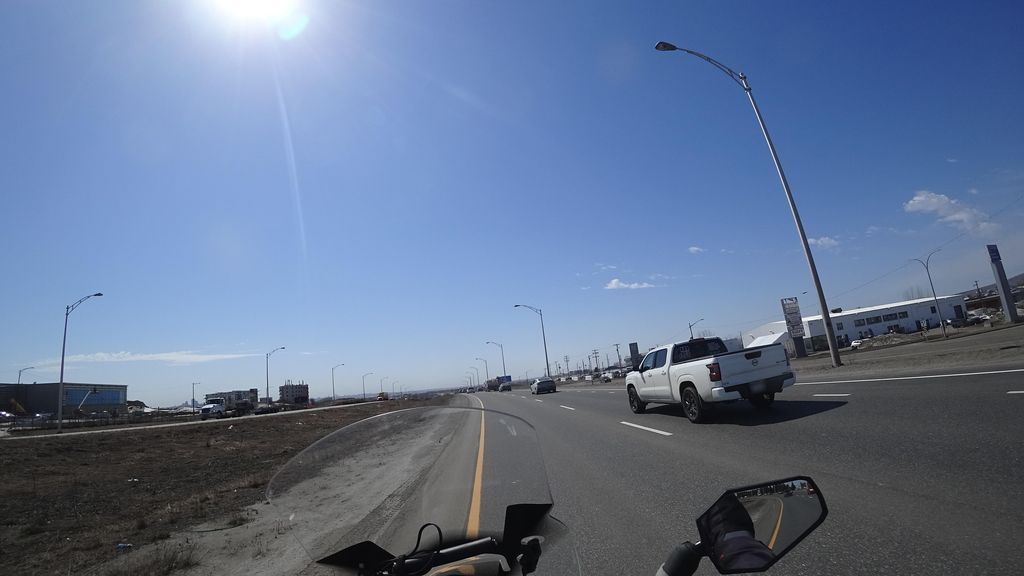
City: quebec_city